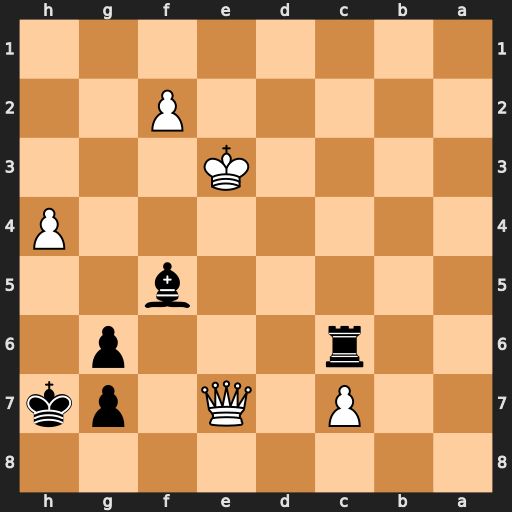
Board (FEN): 8/2P1Q1pk/2r3p1/5b2/7P/4K3/5P2/8
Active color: b
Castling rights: -
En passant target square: -
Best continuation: Re6+ Qxe6 Bxe6